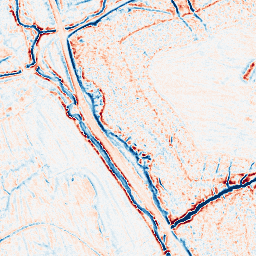
Category: edge_preserving
Decomposition family: bilateral
Decomposition parameters: d: 9
sigma_color: 100
sigma_space: 75
Upsampling method: quartic
Upsampling parameters: scale: 4
Upsampling scale: 4